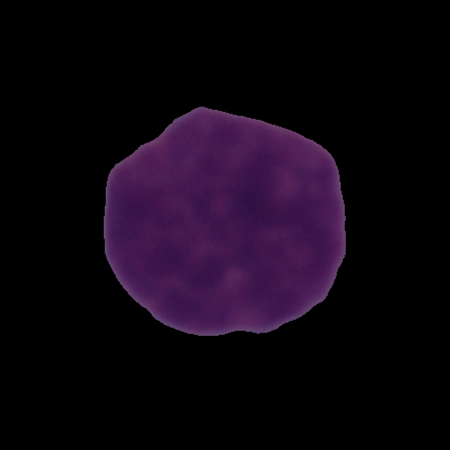
Label: cancer